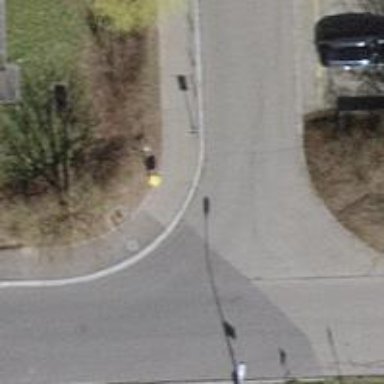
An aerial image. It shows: Asphalt sidewalk along the footway.